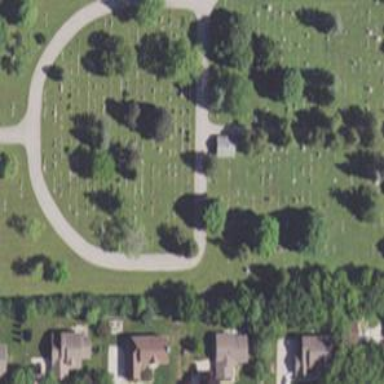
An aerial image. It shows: Cemetery.